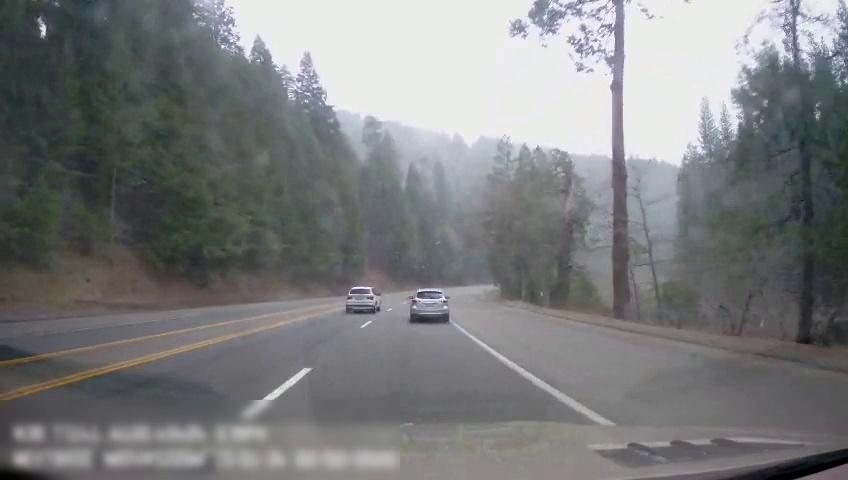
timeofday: Day
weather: Cloudy
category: Drivable Space
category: Vehicles | SUV
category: Vehicles | SUV
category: Lanes | Opposite Lane
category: Lanes | Current Lane
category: Lanes | Current Lane
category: Lanes | Opposite Lane
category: Lanes | Alternate Lane
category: Lanes | Alternate Lane
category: Lanes | Alternate Lane